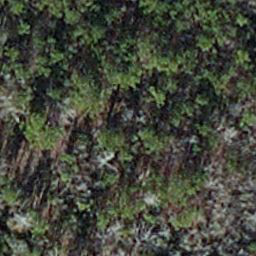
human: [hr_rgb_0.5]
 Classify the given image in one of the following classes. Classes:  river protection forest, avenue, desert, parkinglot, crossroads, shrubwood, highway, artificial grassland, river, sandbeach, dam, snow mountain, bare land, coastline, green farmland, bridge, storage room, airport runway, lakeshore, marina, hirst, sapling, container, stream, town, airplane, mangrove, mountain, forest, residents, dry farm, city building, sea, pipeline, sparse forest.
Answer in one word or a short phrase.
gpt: sapling